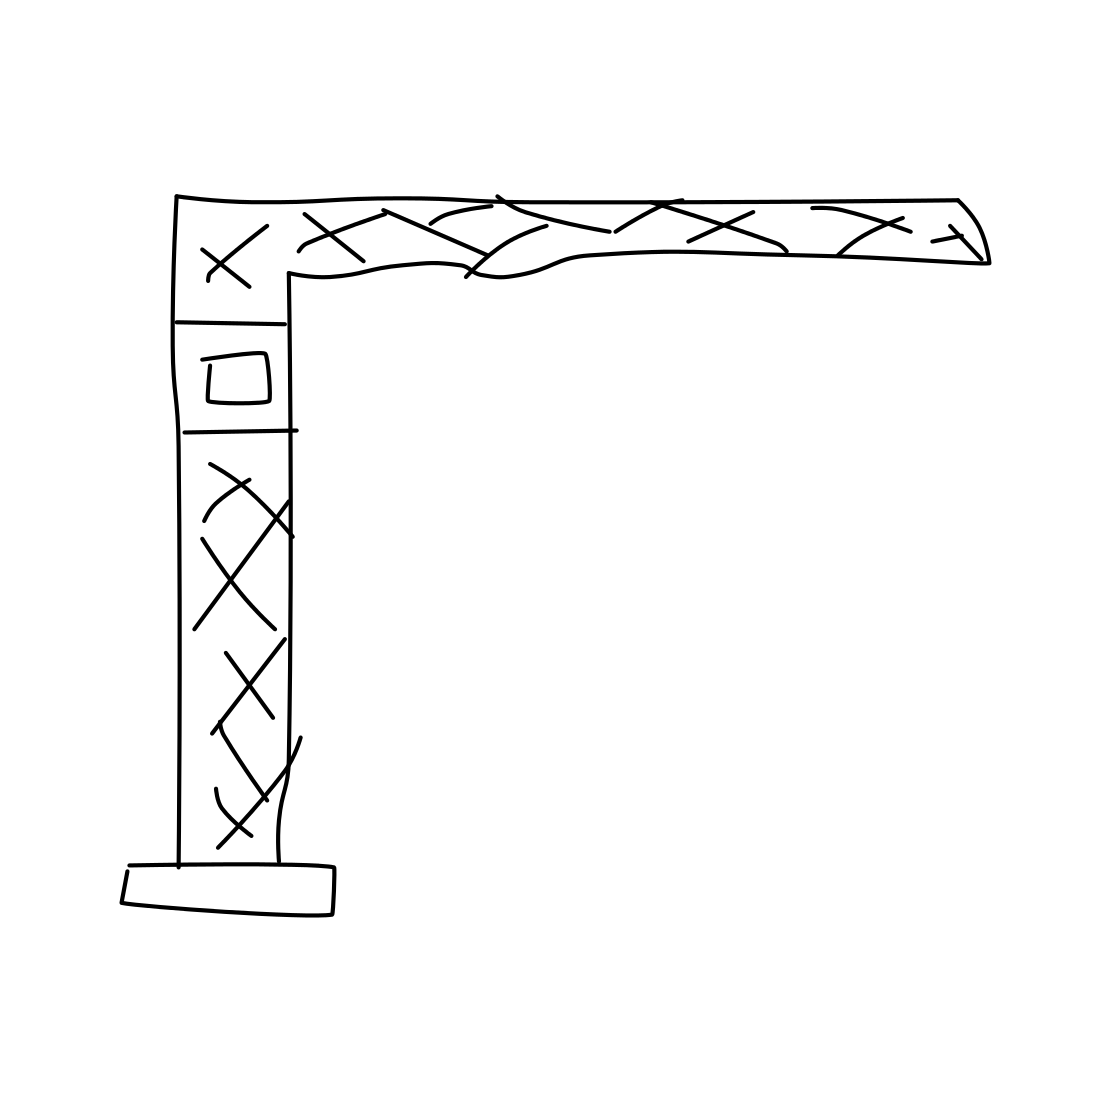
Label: crane (machine)